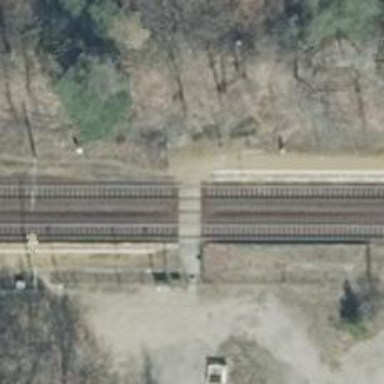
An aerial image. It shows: Railway crossing.